Aerial crown-view tile of a tropical tree (Barro Colorado Island, Panama), acquired 20250512:
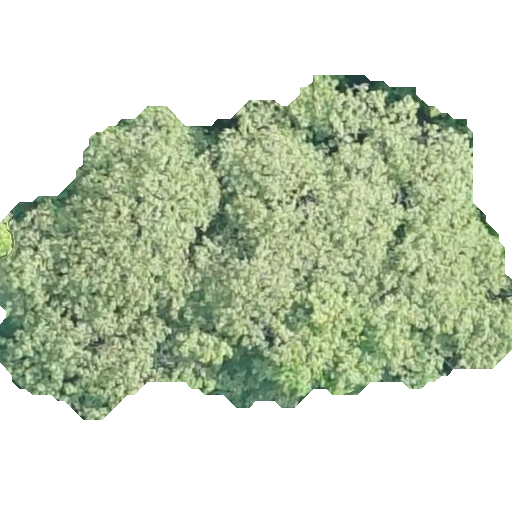
Species: Apeiba membranacea
GBIF accepted scientific name: Apeiba membranacea
Crown area: 194.751 m²